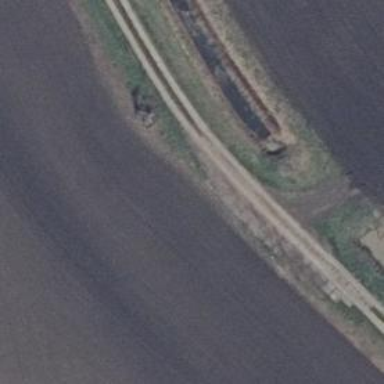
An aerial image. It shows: Track with grade2 tracktype.